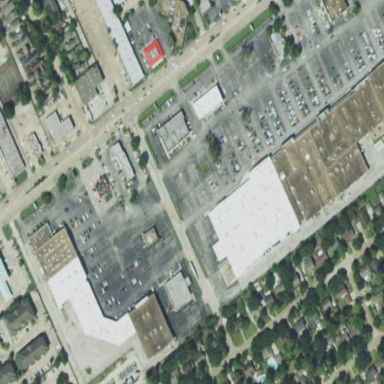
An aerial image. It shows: Retail area.